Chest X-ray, AP view. Patient: 41 years old, sex F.
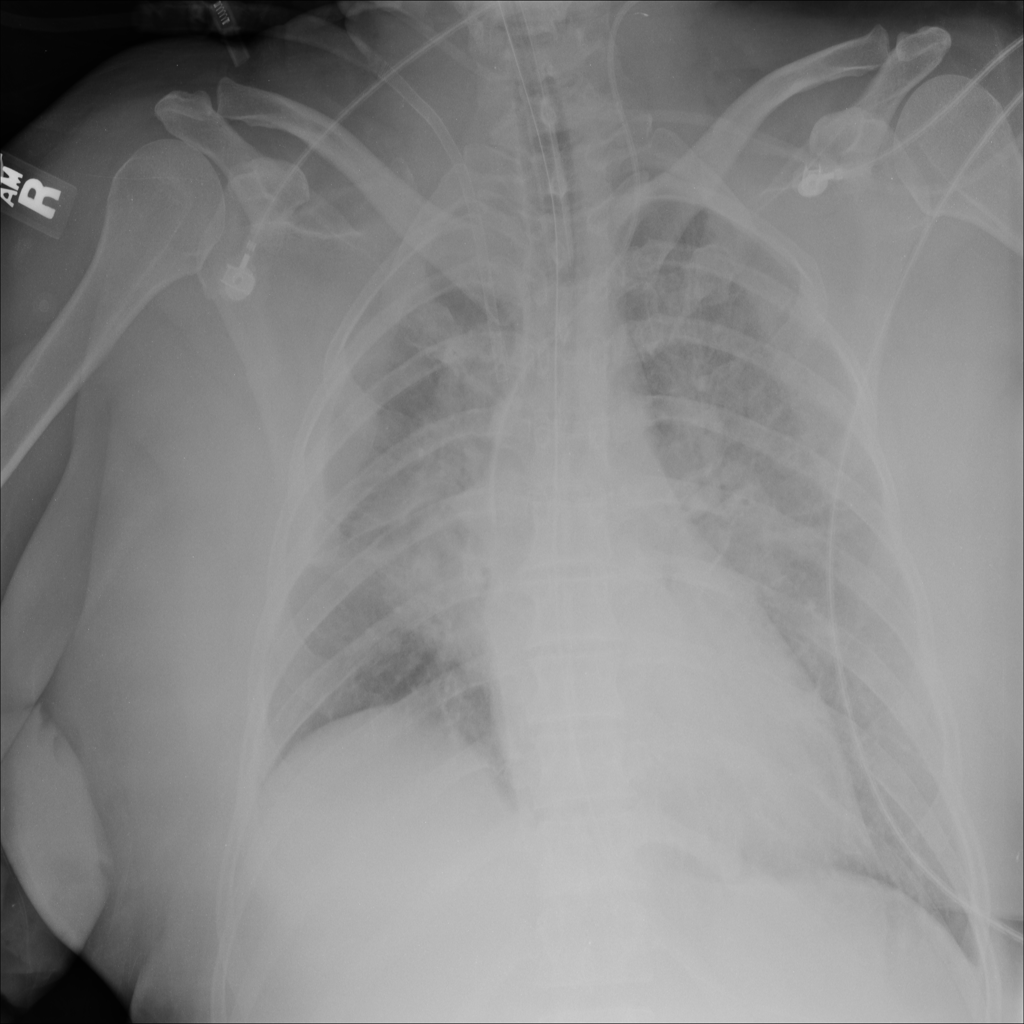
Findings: Fibrosis, Infiltration